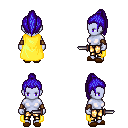
a pixel art fantasy rpg character, female body template, dark elf, purple skin, yellow cape, gold greaves, blue long topknot hairstyle, cloth bracers, brown slippers, dagger, four views (front, back, left, right), 2x2 character sprite sheet, small pixel art, hard edges, no anti-aliasing